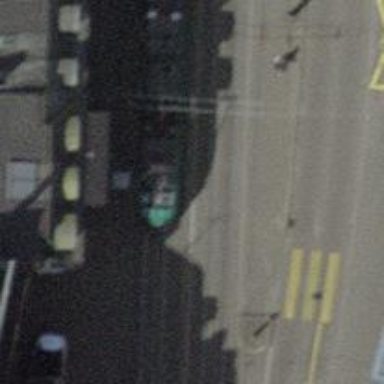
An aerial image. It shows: Tram stop with public transport stop position.